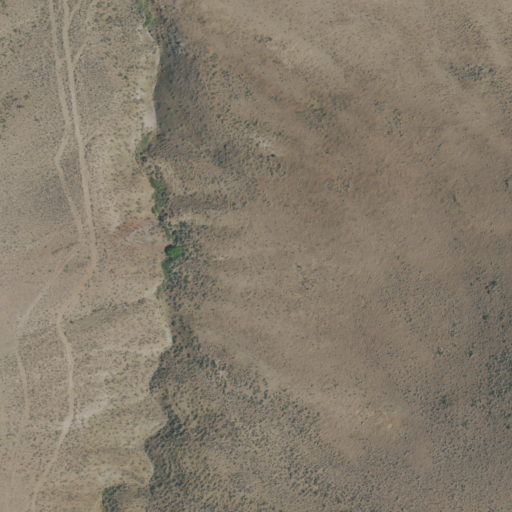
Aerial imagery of depression(s) in Oregon named Grassy Basin containing shrub and grassland